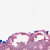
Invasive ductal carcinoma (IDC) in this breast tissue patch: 0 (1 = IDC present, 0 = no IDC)